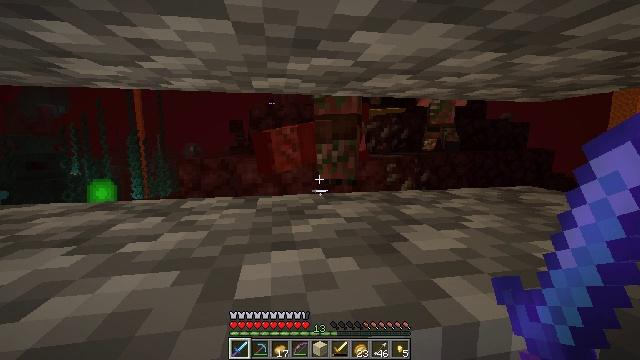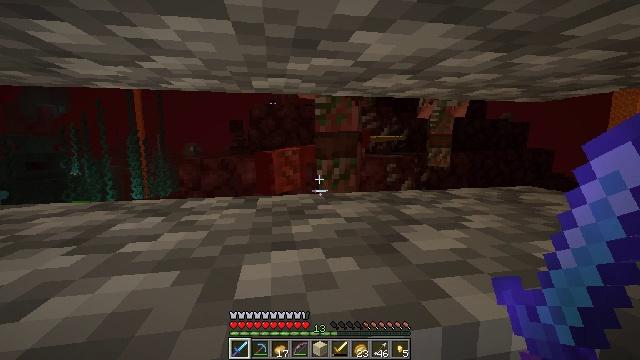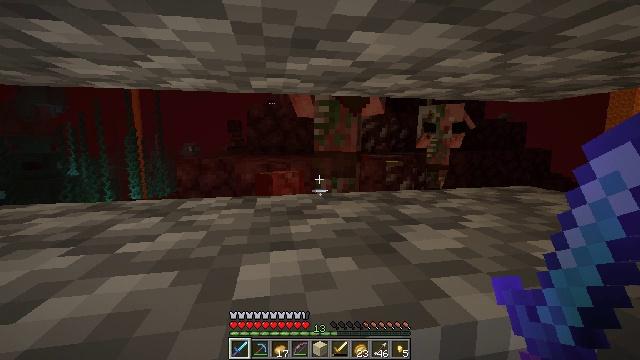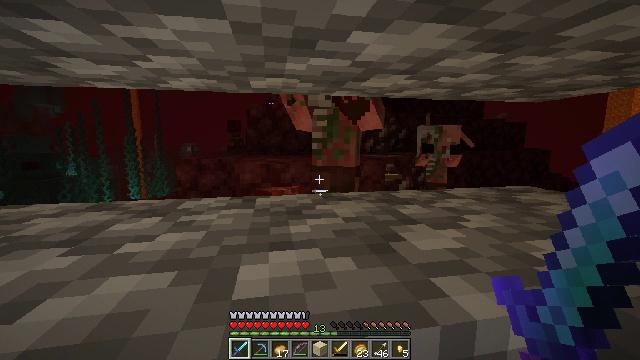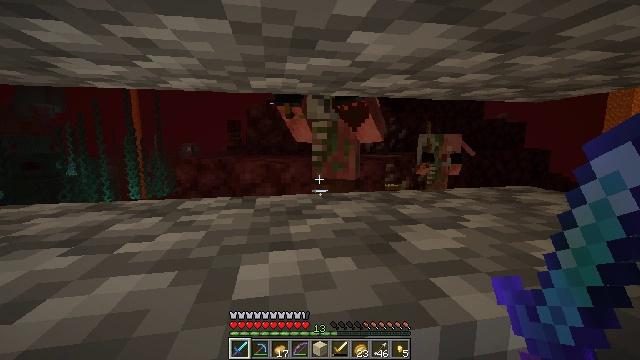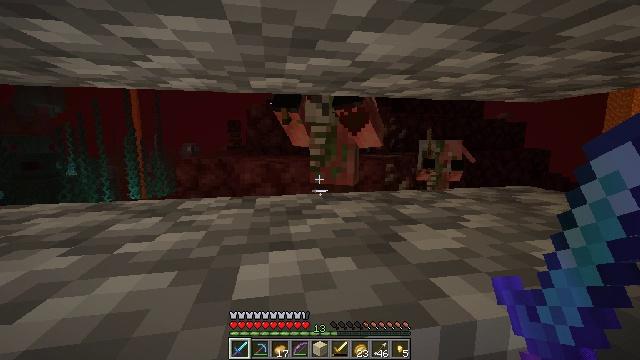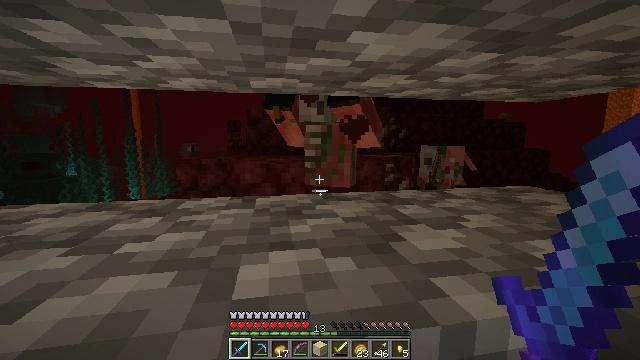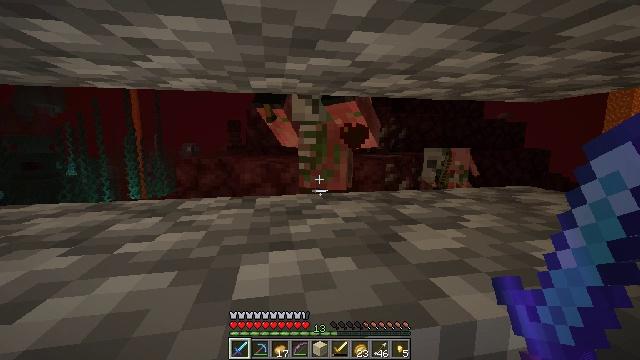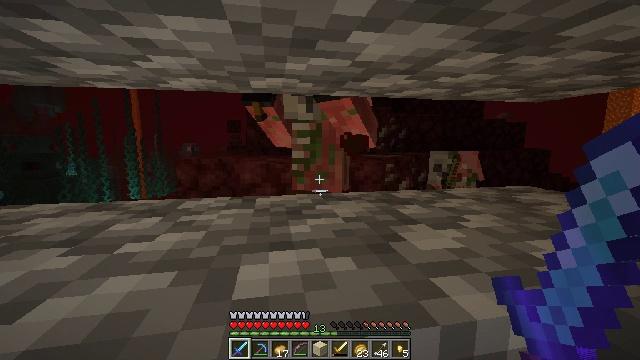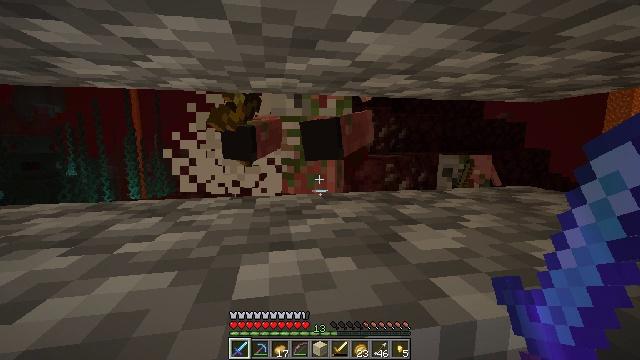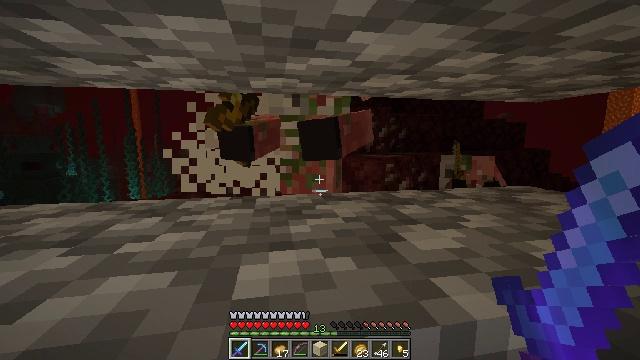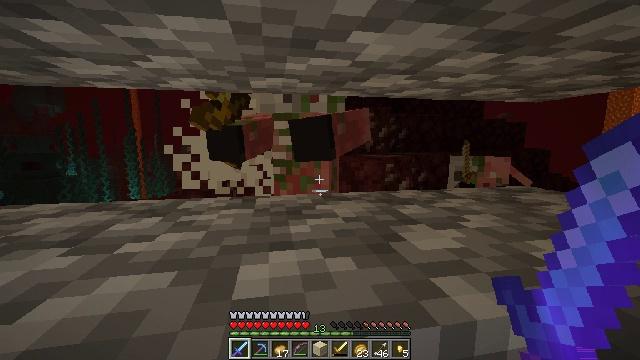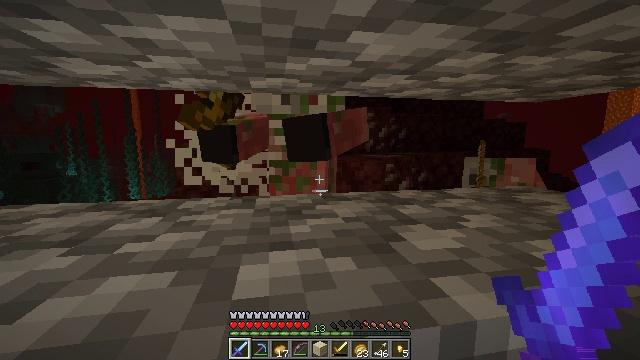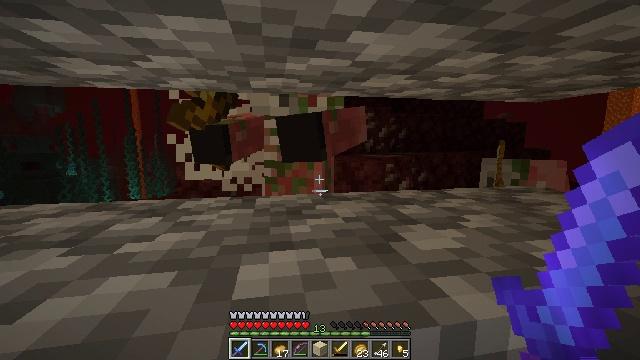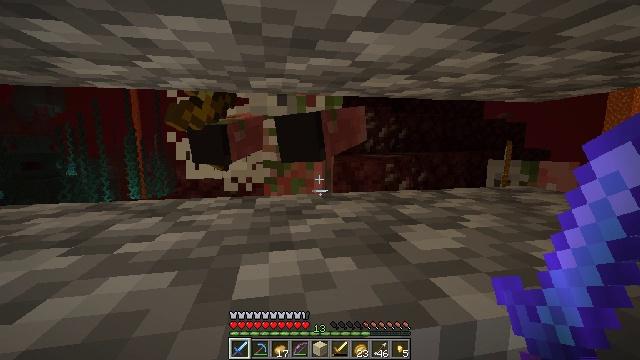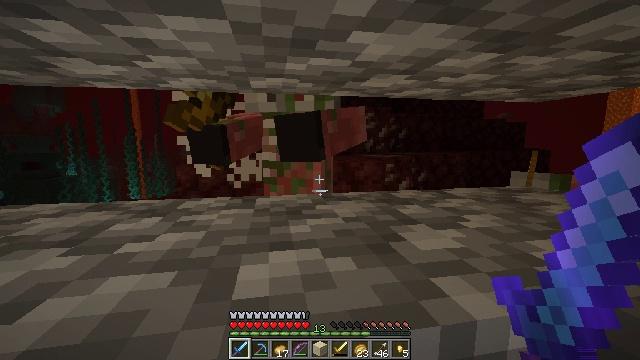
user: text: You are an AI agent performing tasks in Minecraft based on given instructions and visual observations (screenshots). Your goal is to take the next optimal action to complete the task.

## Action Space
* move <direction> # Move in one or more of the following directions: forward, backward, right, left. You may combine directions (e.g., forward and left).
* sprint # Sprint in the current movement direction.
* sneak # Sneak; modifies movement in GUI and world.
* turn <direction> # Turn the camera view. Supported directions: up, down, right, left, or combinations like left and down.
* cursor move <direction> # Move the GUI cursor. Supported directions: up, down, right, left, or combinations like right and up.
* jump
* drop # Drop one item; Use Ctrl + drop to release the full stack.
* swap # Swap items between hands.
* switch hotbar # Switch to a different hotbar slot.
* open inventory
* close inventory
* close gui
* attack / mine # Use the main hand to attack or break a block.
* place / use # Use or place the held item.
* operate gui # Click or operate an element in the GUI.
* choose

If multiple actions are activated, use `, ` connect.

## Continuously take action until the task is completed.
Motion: motion action
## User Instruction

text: Kill nether mobs.
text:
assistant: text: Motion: no_op
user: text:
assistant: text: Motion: no_op
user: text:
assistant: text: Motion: no_op
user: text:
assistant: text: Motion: no_op
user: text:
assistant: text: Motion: no_op
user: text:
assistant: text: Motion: no_op
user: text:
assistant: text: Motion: no_op
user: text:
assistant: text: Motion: no_op
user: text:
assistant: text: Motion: no_op
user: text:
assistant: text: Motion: no_op
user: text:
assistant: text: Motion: no_op
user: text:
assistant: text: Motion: no_op
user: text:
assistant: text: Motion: no_op
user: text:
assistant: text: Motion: no_op
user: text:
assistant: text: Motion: no_op
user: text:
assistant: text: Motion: no_op
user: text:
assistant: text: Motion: no_op
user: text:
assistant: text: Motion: no_op
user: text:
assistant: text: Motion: turn left
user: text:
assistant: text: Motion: no_op
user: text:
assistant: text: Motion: attack / mine
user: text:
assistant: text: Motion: attack / mine
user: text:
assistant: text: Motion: attack / mine
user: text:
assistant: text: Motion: no_op
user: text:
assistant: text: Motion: no_op
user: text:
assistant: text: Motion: no_op
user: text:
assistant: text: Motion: no_op
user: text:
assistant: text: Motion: no_op
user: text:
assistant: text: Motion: no_op
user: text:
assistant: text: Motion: no_op